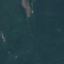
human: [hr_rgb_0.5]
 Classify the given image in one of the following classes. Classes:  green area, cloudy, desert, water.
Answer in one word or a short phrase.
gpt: green area